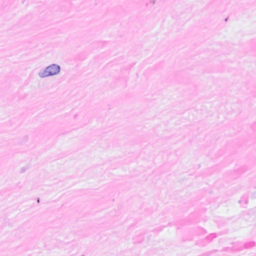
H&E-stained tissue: Breast